Field crop: maize
Growth stage: 1
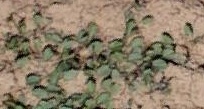
Species: convolvulus